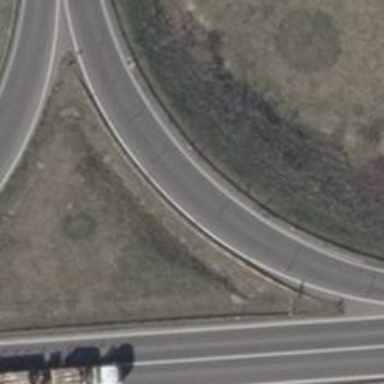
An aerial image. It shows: Motorway trunk link.